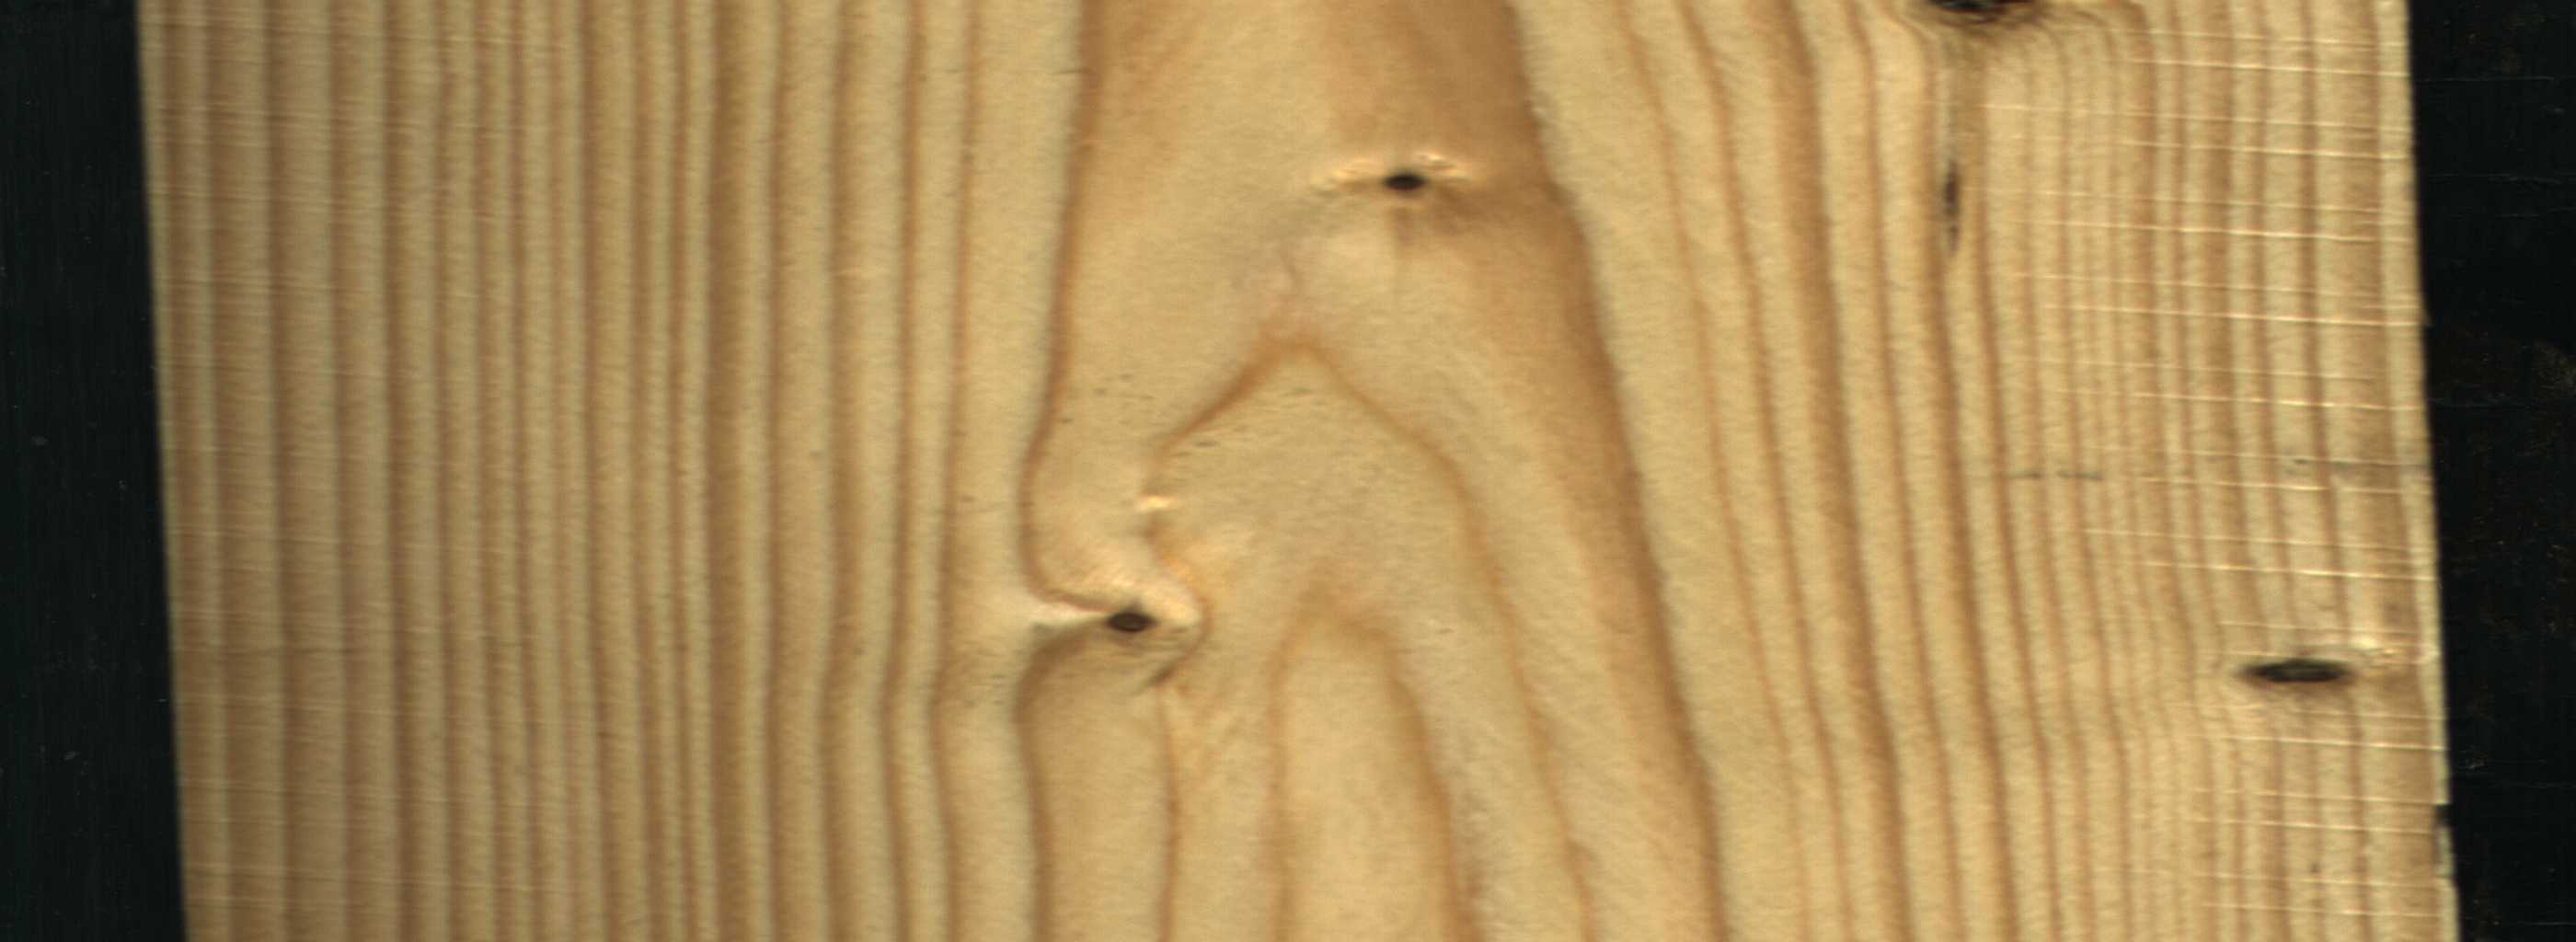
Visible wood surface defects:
Dead_Knot
Dead_Knot
Dead_Knot
Dead_Knot